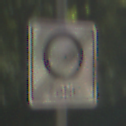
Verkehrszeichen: EndeUmweltzone
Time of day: Midday
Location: Outdoor (RoadRail)
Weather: Clear
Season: NotSpecified
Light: Natural